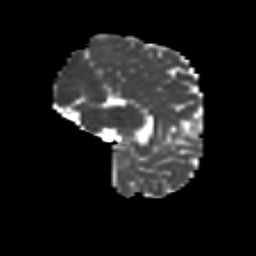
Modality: MD
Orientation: sagittal
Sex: female
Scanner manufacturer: siemens
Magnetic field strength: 3 T
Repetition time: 5 s
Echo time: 0.071 s